Field crop: tomato
Growth stage: 1
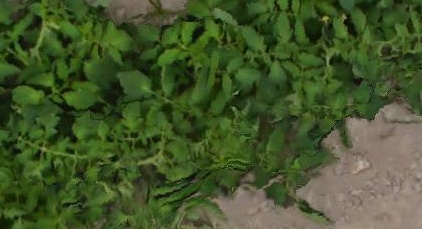
Species: tomato